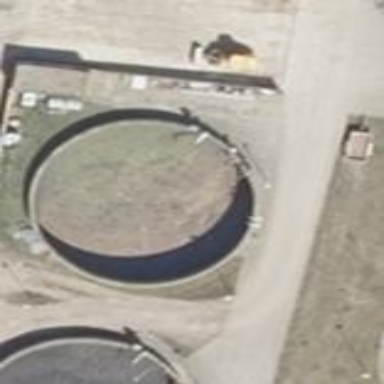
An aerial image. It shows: Building with storage tank.